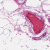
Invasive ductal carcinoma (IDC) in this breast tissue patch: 0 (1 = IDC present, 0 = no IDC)